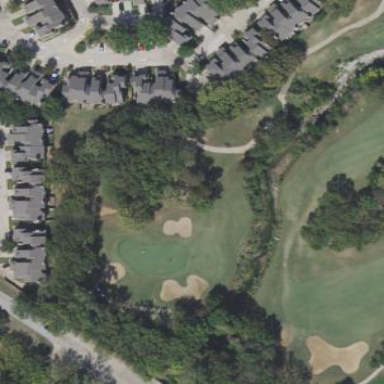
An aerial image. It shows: Golf rough area.